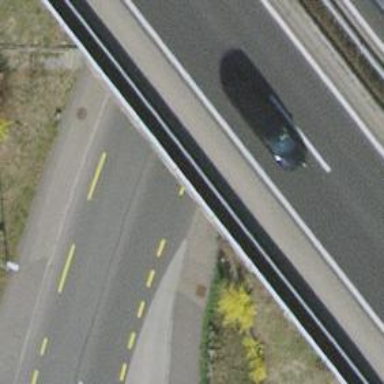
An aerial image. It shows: Secondary road with asphalt surface. It includes separate cycle lane and sidewalk.